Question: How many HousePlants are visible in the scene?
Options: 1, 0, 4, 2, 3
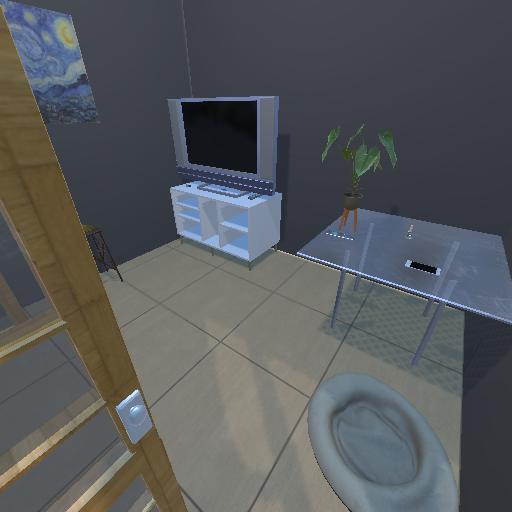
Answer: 1